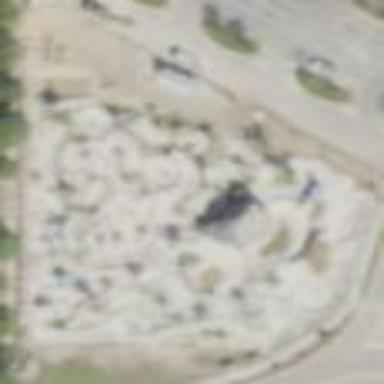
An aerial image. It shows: Miniature golf course.